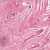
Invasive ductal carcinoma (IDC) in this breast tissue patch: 0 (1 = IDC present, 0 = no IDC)